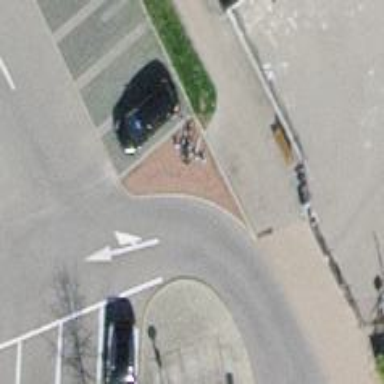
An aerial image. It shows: Bicycle parking area.